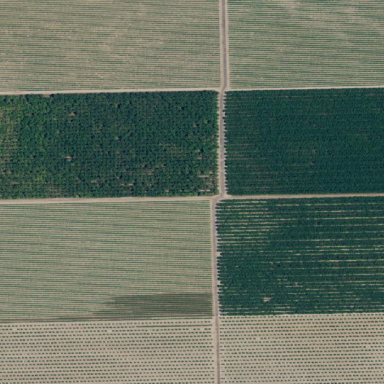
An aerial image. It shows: Vineyard growing grapes.